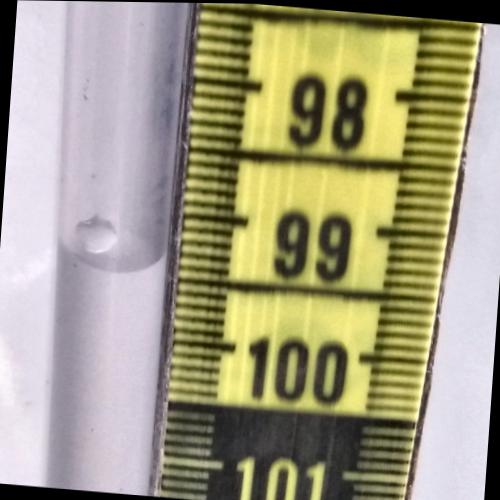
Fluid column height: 99.4 cm